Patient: sex M, age 60
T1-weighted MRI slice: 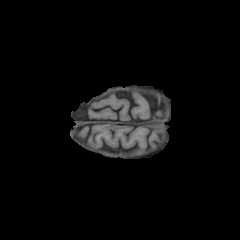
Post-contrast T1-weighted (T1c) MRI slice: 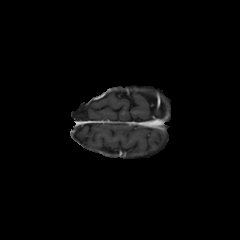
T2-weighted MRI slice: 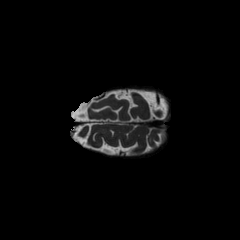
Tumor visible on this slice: no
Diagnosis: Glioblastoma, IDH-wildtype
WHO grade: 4